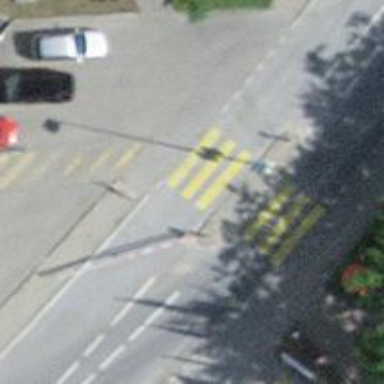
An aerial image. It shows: Uncontrolled zebra crossing with central island.